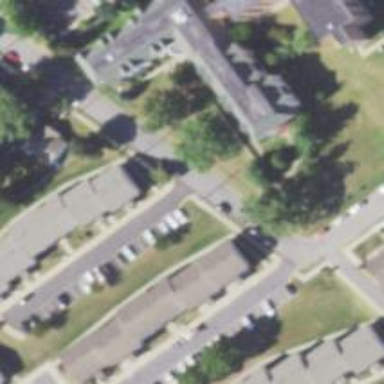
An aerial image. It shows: Building.